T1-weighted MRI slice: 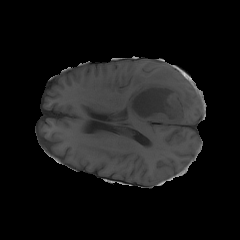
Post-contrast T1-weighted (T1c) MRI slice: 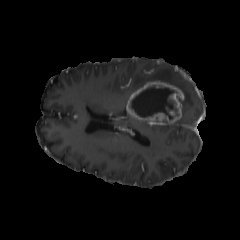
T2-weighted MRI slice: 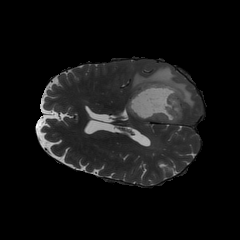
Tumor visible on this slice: yes